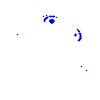
Particle: electron